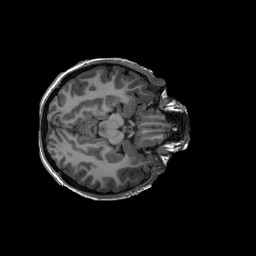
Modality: T1w
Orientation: axial
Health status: ill
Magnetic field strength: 3 T